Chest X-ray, PA view. Patient: 30 years old, sex M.
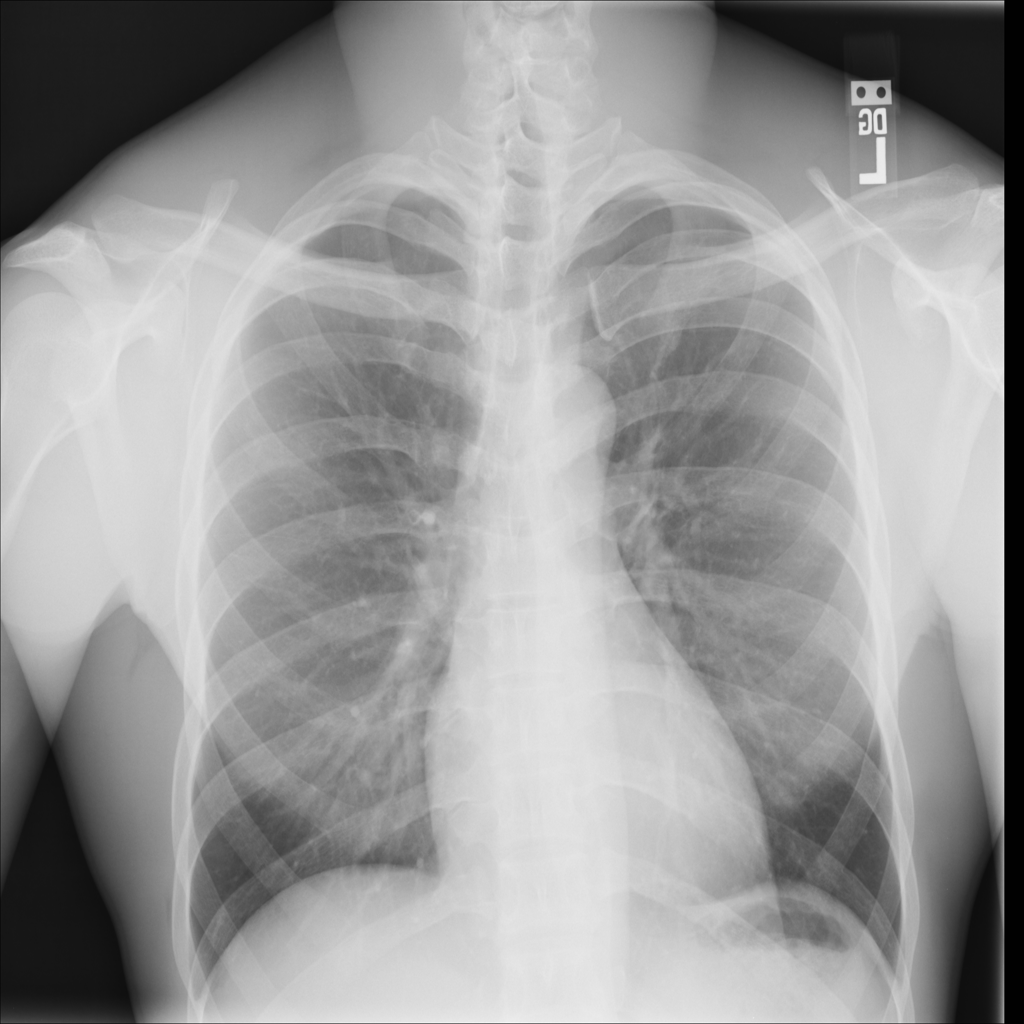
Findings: No Finding